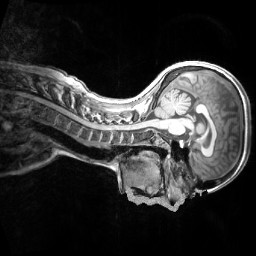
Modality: T1w
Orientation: sagittal
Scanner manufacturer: siemens
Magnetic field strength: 3 T
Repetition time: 2.3 s
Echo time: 0.0033 s